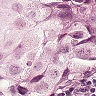
Metastatic tissue present: yes